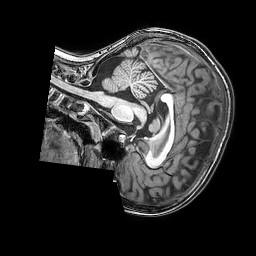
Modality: T1w
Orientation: sagittal
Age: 6
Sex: female
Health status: healthy